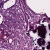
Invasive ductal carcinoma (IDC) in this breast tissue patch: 0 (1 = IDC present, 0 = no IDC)